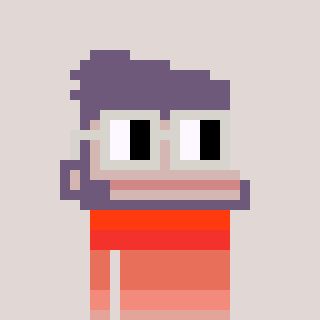
a pixel art character with square light gray glasses, a ape-shaped head and a cold-colored body on a warm background